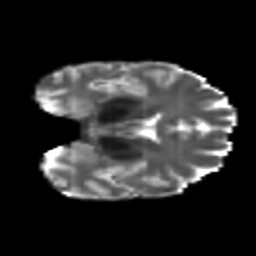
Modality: T2w
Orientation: coronal
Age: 44
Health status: ill
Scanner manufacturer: philips
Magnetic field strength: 3 T
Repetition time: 9 s
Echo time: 0.127 s